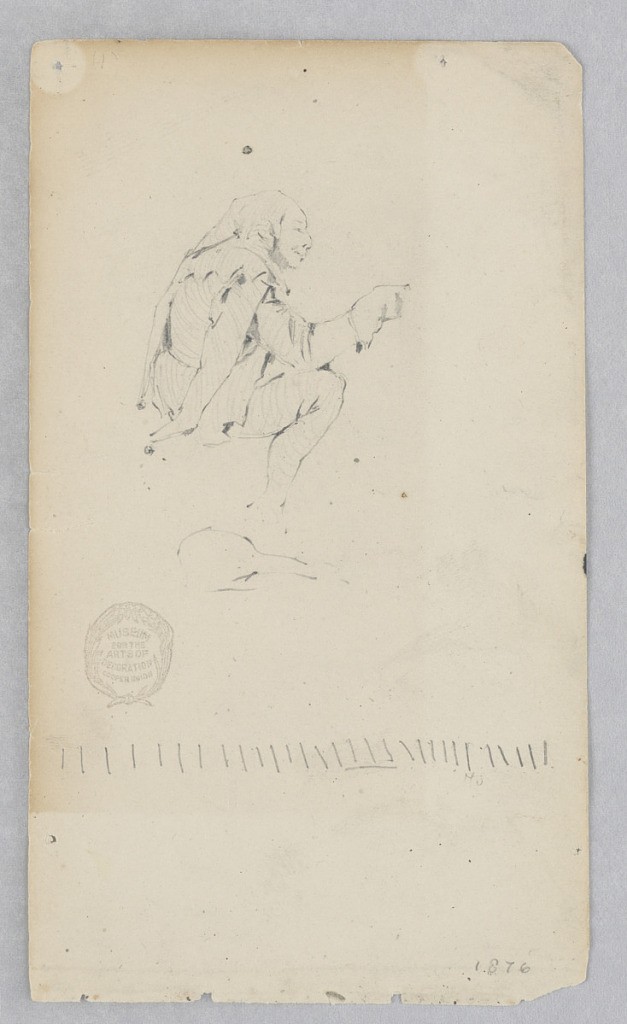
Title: Jester
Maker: Robert Frederick Blum, American, 1857–1903
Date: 1876
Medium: Graphite on wove paper
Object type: Drawing
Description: Seated male actor dressed as a jester in profile. Series of vertical bars across lower half of page.